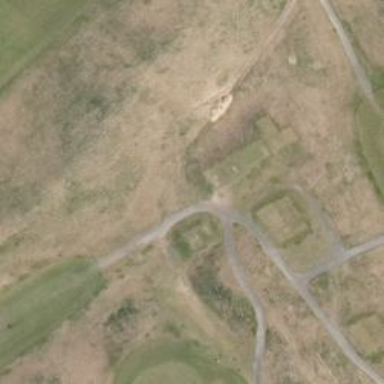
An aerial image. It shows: Nordic path used for classic and skating on golf course.